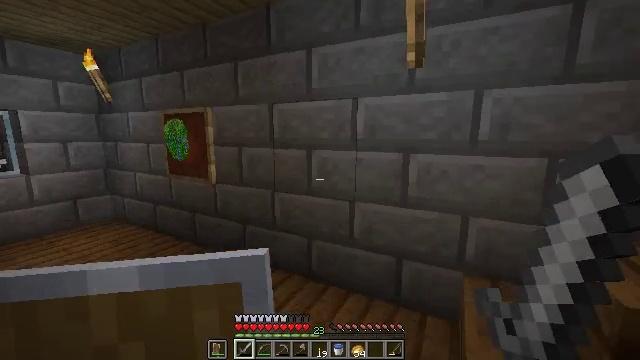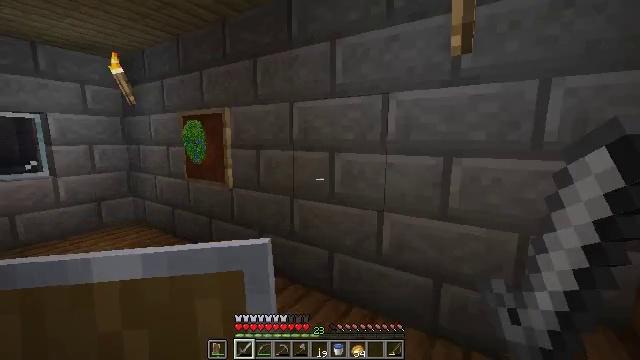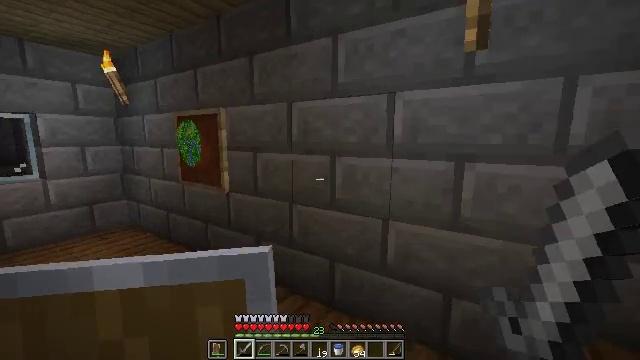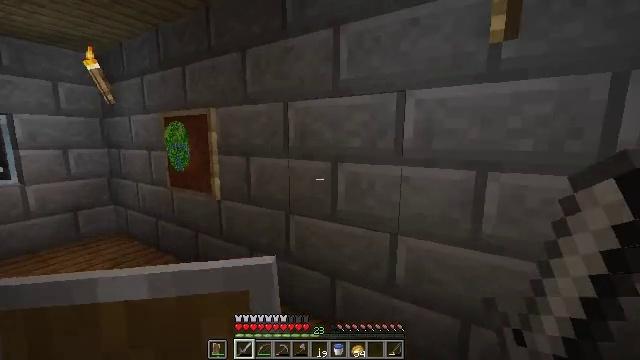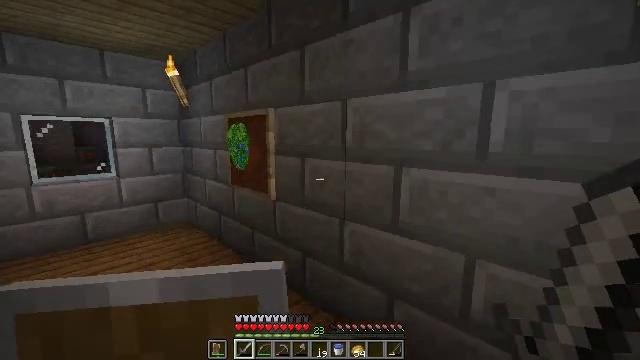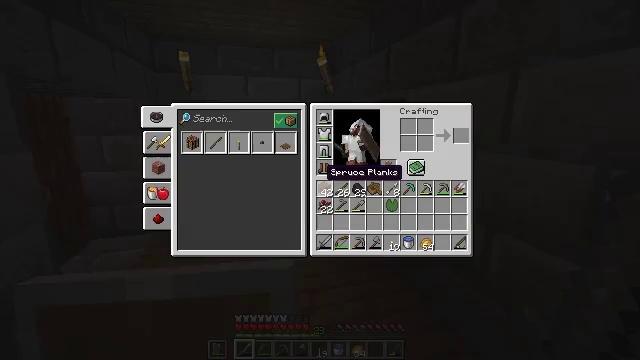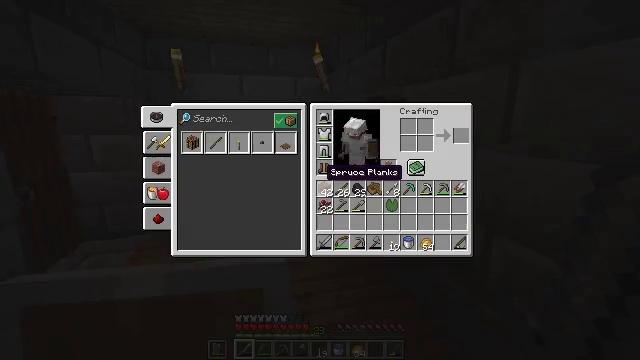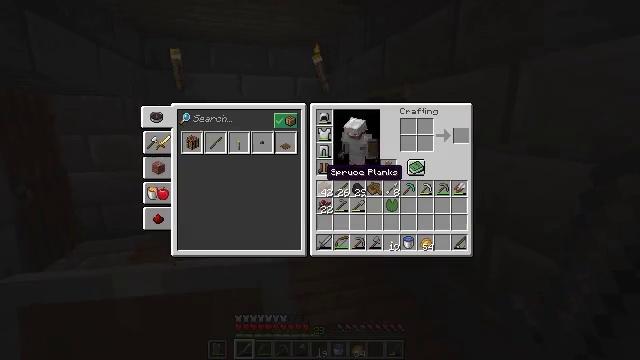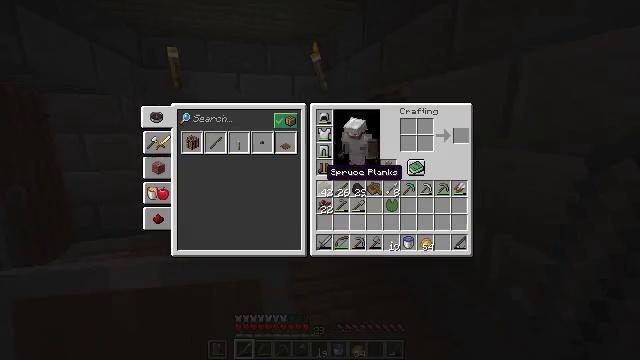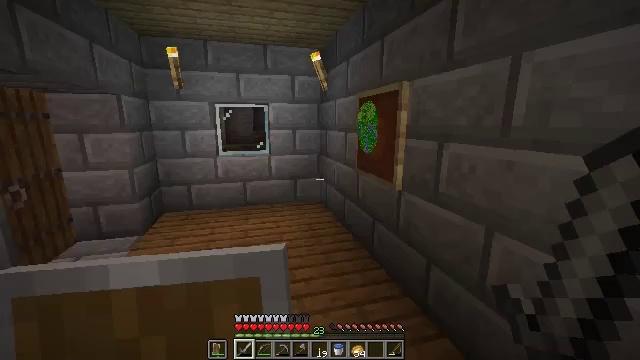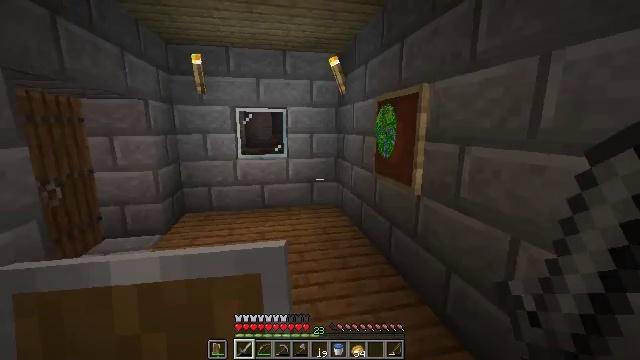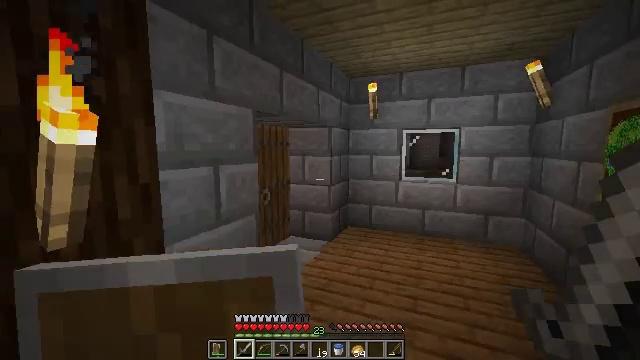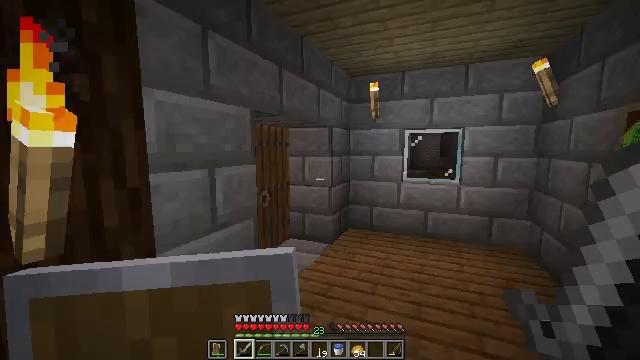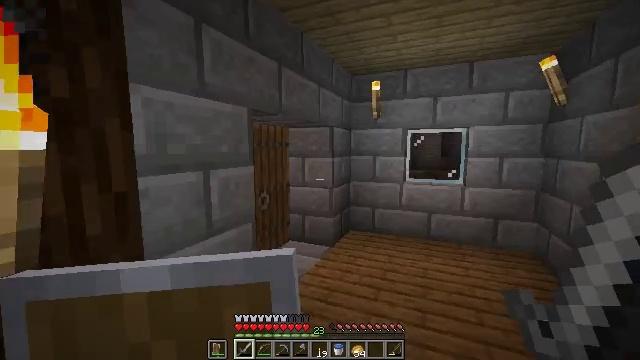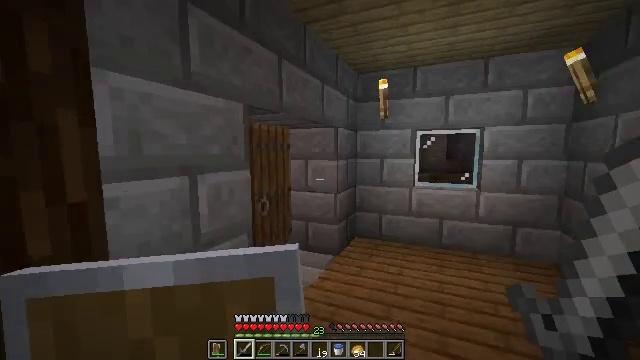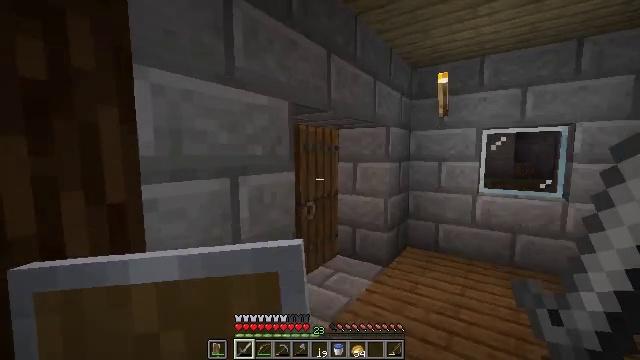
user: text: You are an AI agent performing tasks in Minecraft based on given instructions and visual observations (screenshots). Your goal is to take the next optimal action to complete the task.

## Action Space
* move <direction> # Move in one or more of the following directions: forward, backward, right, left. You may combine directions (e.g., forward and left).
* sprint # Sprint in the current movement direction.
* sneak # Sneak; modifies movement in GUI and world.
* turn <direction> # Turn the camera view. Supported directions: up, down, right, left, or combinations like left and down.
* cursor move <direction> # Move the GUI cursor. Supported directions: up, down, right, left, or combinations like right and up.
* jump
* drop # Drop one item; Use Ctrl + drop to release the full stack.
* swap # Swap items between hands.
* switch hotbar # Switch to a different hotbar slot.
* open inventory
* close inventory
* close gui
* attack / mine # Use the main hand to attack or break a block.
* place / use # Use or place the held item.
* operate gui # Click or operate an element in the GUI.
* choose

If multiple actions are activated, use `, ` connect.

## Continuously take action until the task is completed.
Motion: motion action
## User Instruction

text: Break the sugar cane.
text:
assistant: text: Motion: move forward, turn left and up
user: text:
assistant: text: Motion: move forward
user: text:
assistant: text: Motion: move forward
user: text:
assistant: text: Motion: move forward, turn left
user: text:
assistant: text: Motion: turn left and down, open inventory
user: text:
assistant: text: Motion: open inventory
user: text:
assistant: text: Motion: no_op
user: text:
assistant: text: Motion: no_op
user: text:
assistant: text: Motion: no_op
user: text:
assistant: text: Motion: turn left
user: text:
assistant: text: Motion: move forward, turn left and up
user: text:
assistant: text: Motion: move forward
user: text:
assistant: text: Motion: move forward
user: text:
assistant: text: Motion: move forward
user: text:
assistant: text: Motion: move forward, turn left
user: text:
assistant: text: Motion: move forward, turn left and up
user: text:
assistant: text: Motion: move forward and move right
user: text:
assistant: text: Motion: move forward and move right
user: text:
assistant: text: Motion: move forward and move right, turn left
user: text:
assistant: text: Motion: move forward and move right, turn left and down
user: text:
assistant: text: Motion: move forward and move right, turn left
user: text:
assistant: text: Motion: move forward
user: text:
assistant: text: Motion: move forward, turn left
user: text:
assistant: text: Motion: move forward, turn left, use / place
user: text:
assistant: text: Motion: move forward, turn left and down, use / place
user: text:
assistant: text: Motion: move forward, turn left and down
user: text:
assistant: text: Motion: move forward, turn left and up
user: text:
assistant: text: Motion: move forward
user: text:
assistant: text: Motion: turn right
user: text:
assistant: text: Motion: no_op